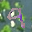
Label: 9